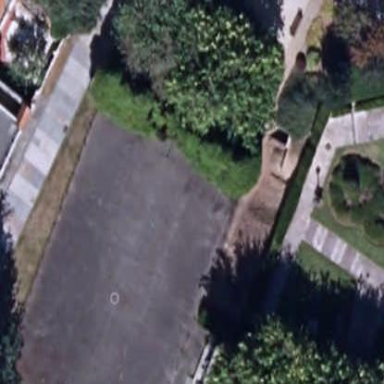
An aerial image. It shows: Playground area for leisure land.